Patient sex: F
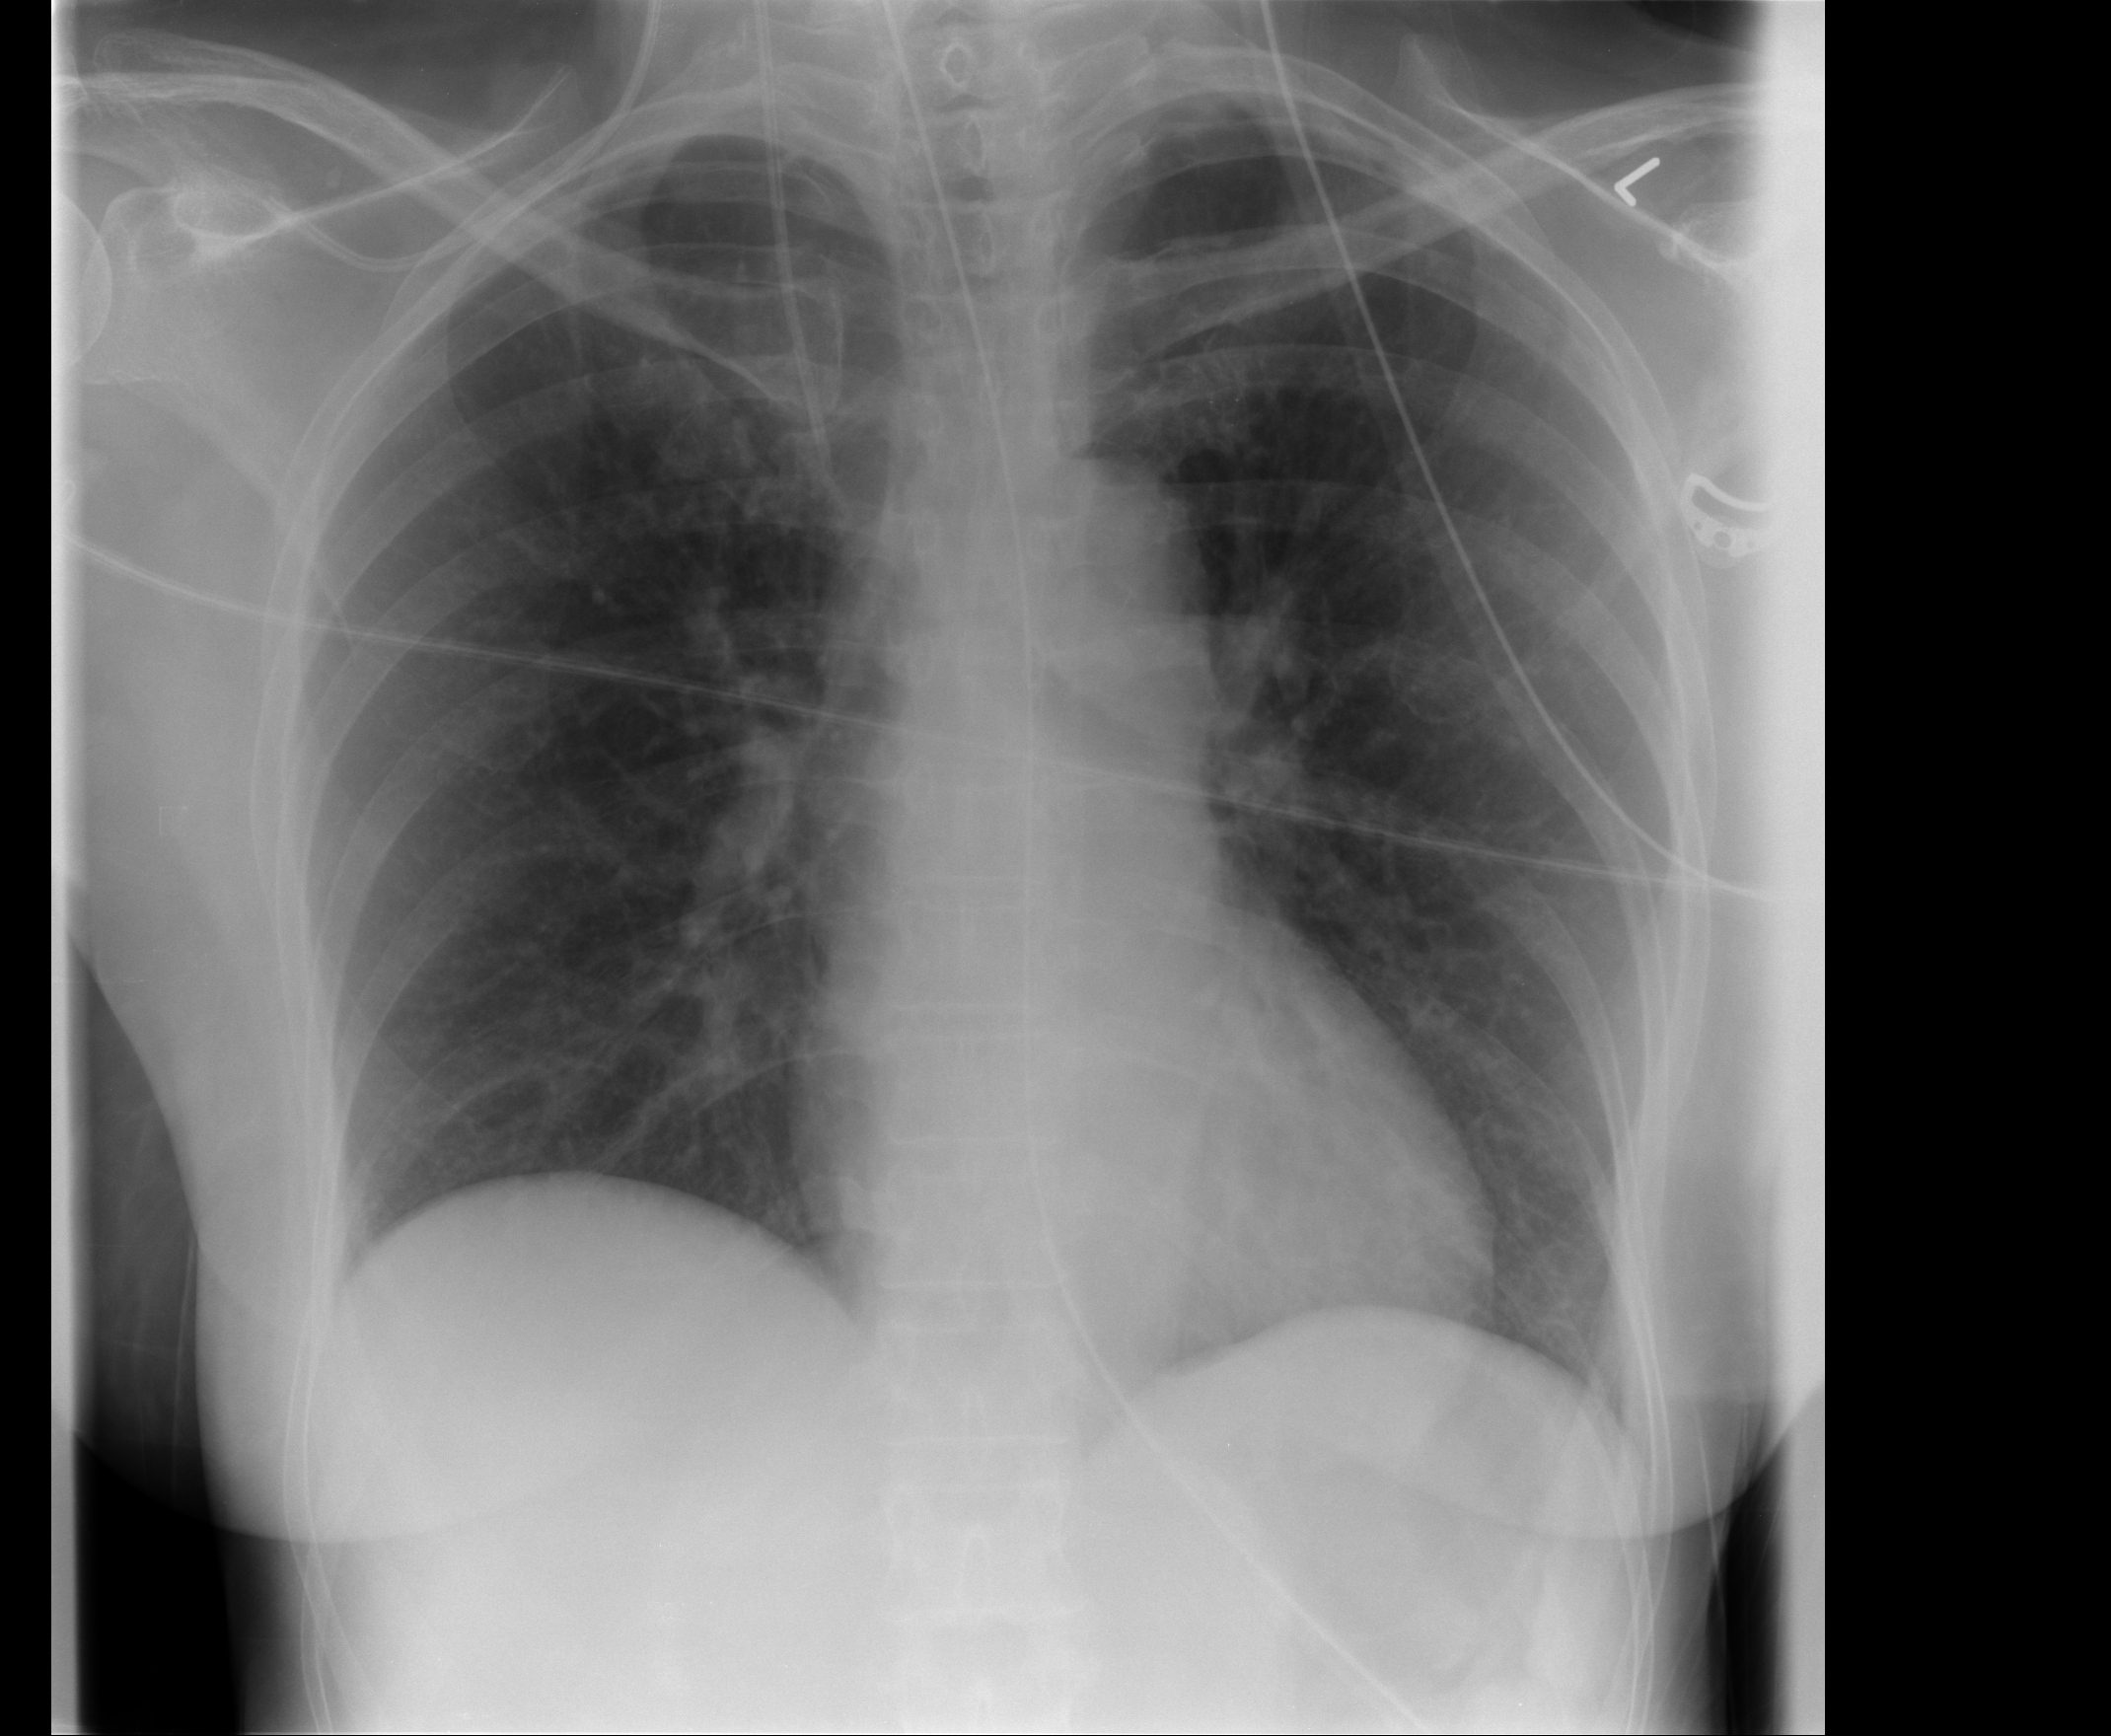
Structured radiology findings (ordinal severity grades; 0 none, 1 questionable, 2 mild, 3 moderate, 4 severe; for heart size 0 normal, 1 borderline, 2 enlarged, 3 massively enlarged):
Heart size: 0
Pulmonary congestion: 1
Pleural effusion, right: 0
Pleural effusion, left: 0
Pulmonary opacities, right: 0
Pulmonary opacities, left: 0
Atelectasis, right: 0
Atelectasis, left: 0